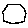
Label: hexagon